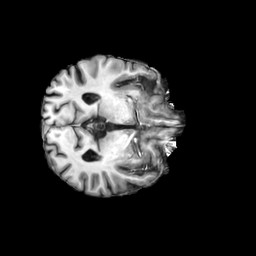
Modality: T1w
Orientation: axial
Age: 61
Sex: male
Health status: ill